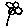
Label: flower